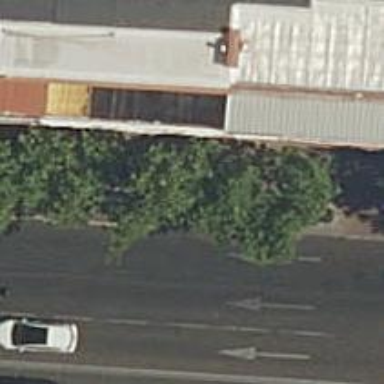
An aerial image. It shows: Car shop.